Question: I have a table that is dynamically generated. And in the table I have a button called 'view images'. Every time this button is clicked, I need to get the image names from database for that particular property.
'''
<?php foreach($unapproved as $unapp):?>
<td>
<div id="#imagedisplay">
<input id="property" type="text" value="<?php echo $unapp->property_id; ?>" style="display :none">
</div>
<br/><b>Title : <?php echo $unapp->title; ?></b> <br/><?php echo nl2br($unapp->full_description); ?></td>
<td>
<a id="view_image" class="btn btn-default" >View Images</a><br/><br/><br/>
<a class="btn btn-default" style="color:Green;">Approve</a><br/><br/><br/>
<a class="btn btn-default" style="color:red;">Delete</a>
</td>
<?php endforeach; ?>
'''
Every time the 'view images' is clicked, need to get the value (property_id) from '<input id="property" type="text" value="<?php echo $unapp->property_id; ?>" style="display :none">' using jquery. so that i can do the ajax call.
My problem is, I want to get the 'property_id' of the clicked. I tried this way but it works only for the first property.
'''
<script>
$('#view_image').click(function(e){
e.preventDefault();
var prop_id = $('#property').val();
console.log(prop_id);
});
</script>
'''
application looks like this

Simple words, I need the 'property_id' of the clicked property.
Can anyone give me suggestions to get the id of the clicked property?
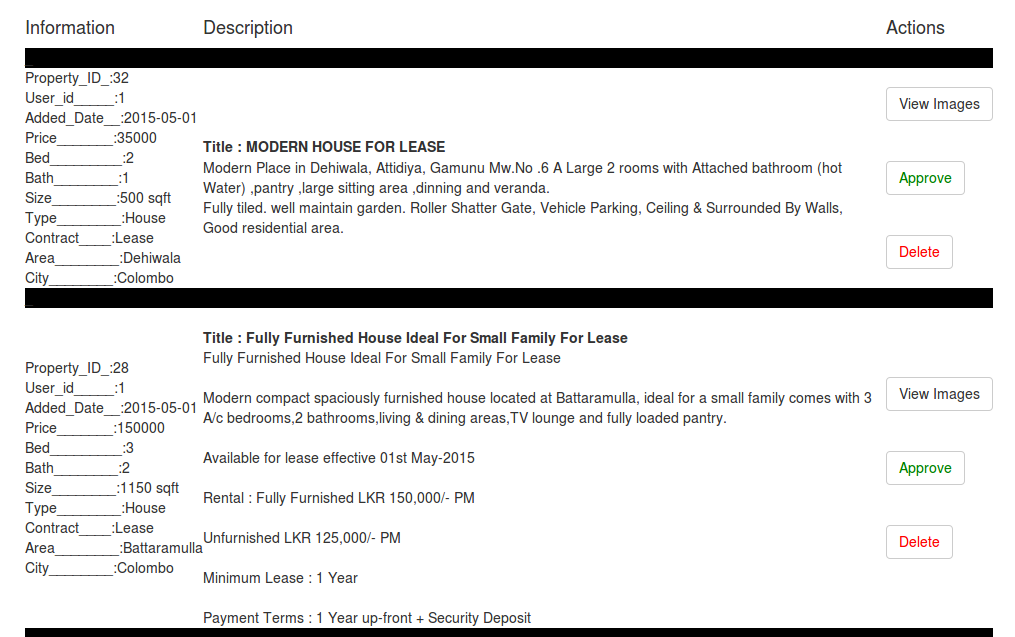
Answer: There are many ways to solve this issue, but one easy way is adding an data attribute to your link:
'''
<a class="view_image btn btn-default" data-property-id="<?php echo $unapp->property_id; ?>">View Images</a>
'''
and then changing your script to:
'''
$('.view_image').click(function(e){
e.preventDefault();
var prop_id = $(this).data('property-id');
console.log(prop_id);
});
'''
Just as bonusinfo: It is not allowed to have multiple elements with the same 'id'. Use class' instead.